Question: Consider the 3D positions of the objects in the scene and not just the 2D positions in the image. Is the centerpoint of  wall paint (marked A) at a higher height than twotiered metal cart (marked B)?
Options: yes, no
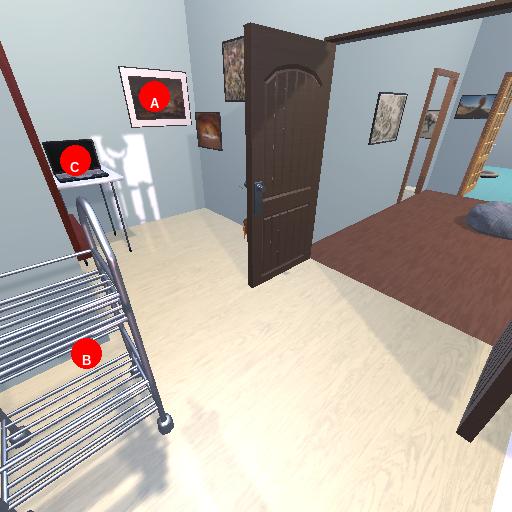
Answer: yes